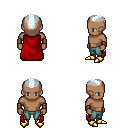
a pixel art fantasy rpg character, male body template, human, dark skin, red cape, teal pants, white cyan short mohawk hairstyle, leather bracers, gold boots, four views (front, back, left, right), 2x2 character sprite sheet, small pixel art, hard edges, no anti-aliasing